高一 · 立体几何学
如果 $A B 、 B C 、 C D$ 是不在同一平面内的三条线段, 则经过它们中点的平面和直线 $A C$ 的位置关系是( )
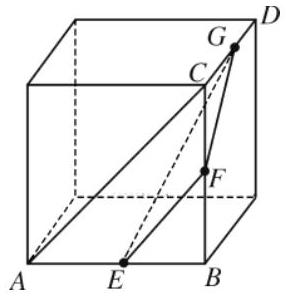
A. 平行
B. 相交
C. $A C$ 在此平面内
D. 平行或相交
答案: A
解析: 三条线段放在正方体内如图,

显然 $A C / / E F, A C 千$ 平面 $E F G$.
$E F \subset$ 平面 $E F G$, 故 $A C / /$ 平面 $E F G$.故选 $\mathrm{A}$.